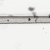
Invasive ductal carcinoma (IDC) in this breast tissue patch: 0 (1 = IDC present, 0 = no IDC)